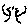
Label: tree